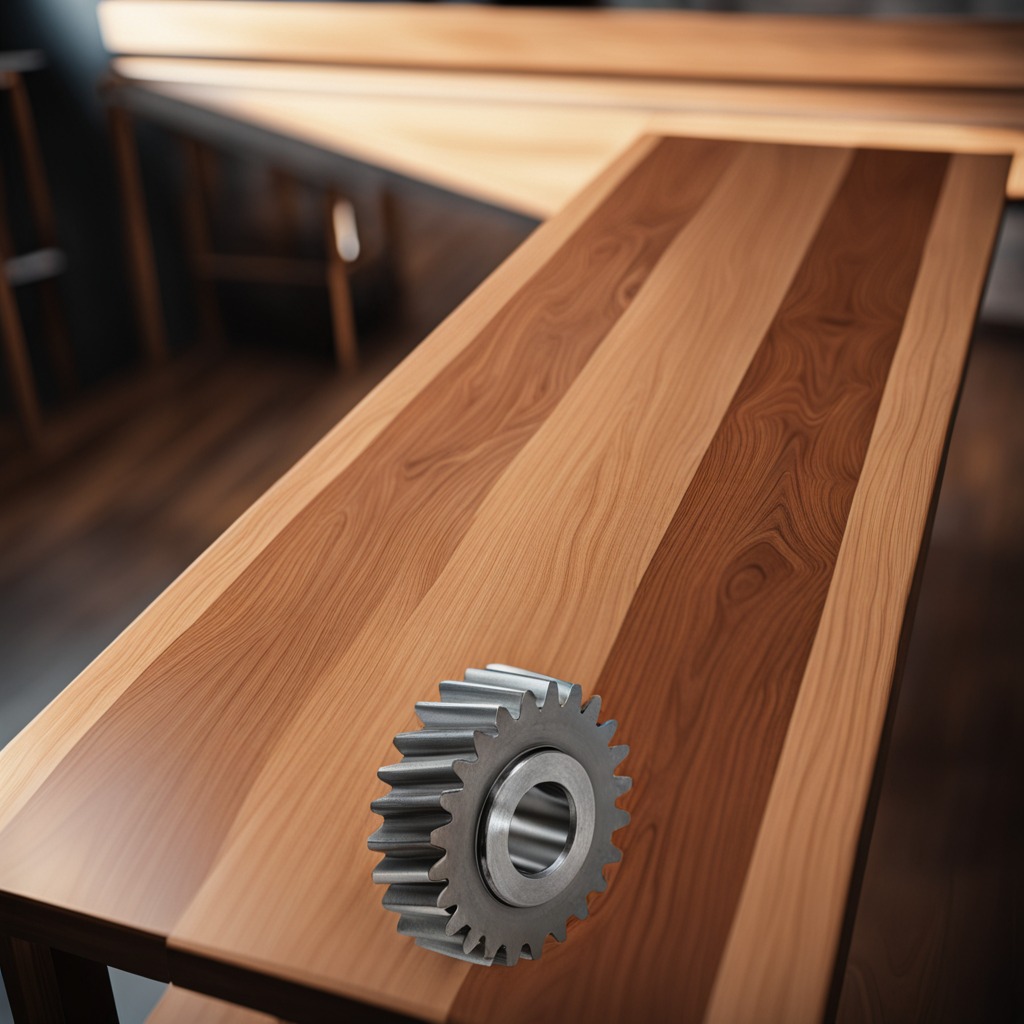
A steel gear with teeth is lying on the wooden table in a carpentry studio.